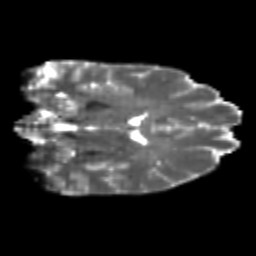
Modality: T2w
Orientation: coronal
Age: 22
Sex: male
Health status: healthy
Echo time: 0.074 s